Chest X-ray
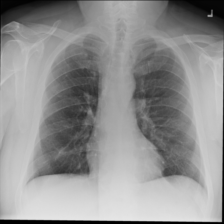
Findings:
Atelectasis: negative
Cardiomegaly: negative
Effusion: negative
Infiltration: negative
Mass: negative
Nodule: negative
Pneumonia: negative
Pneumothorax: negative
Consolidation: negative
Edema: negative
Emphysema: negative
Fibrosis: negative
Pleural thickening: negative
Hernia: negative